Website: crate-barrel
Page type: billing-address
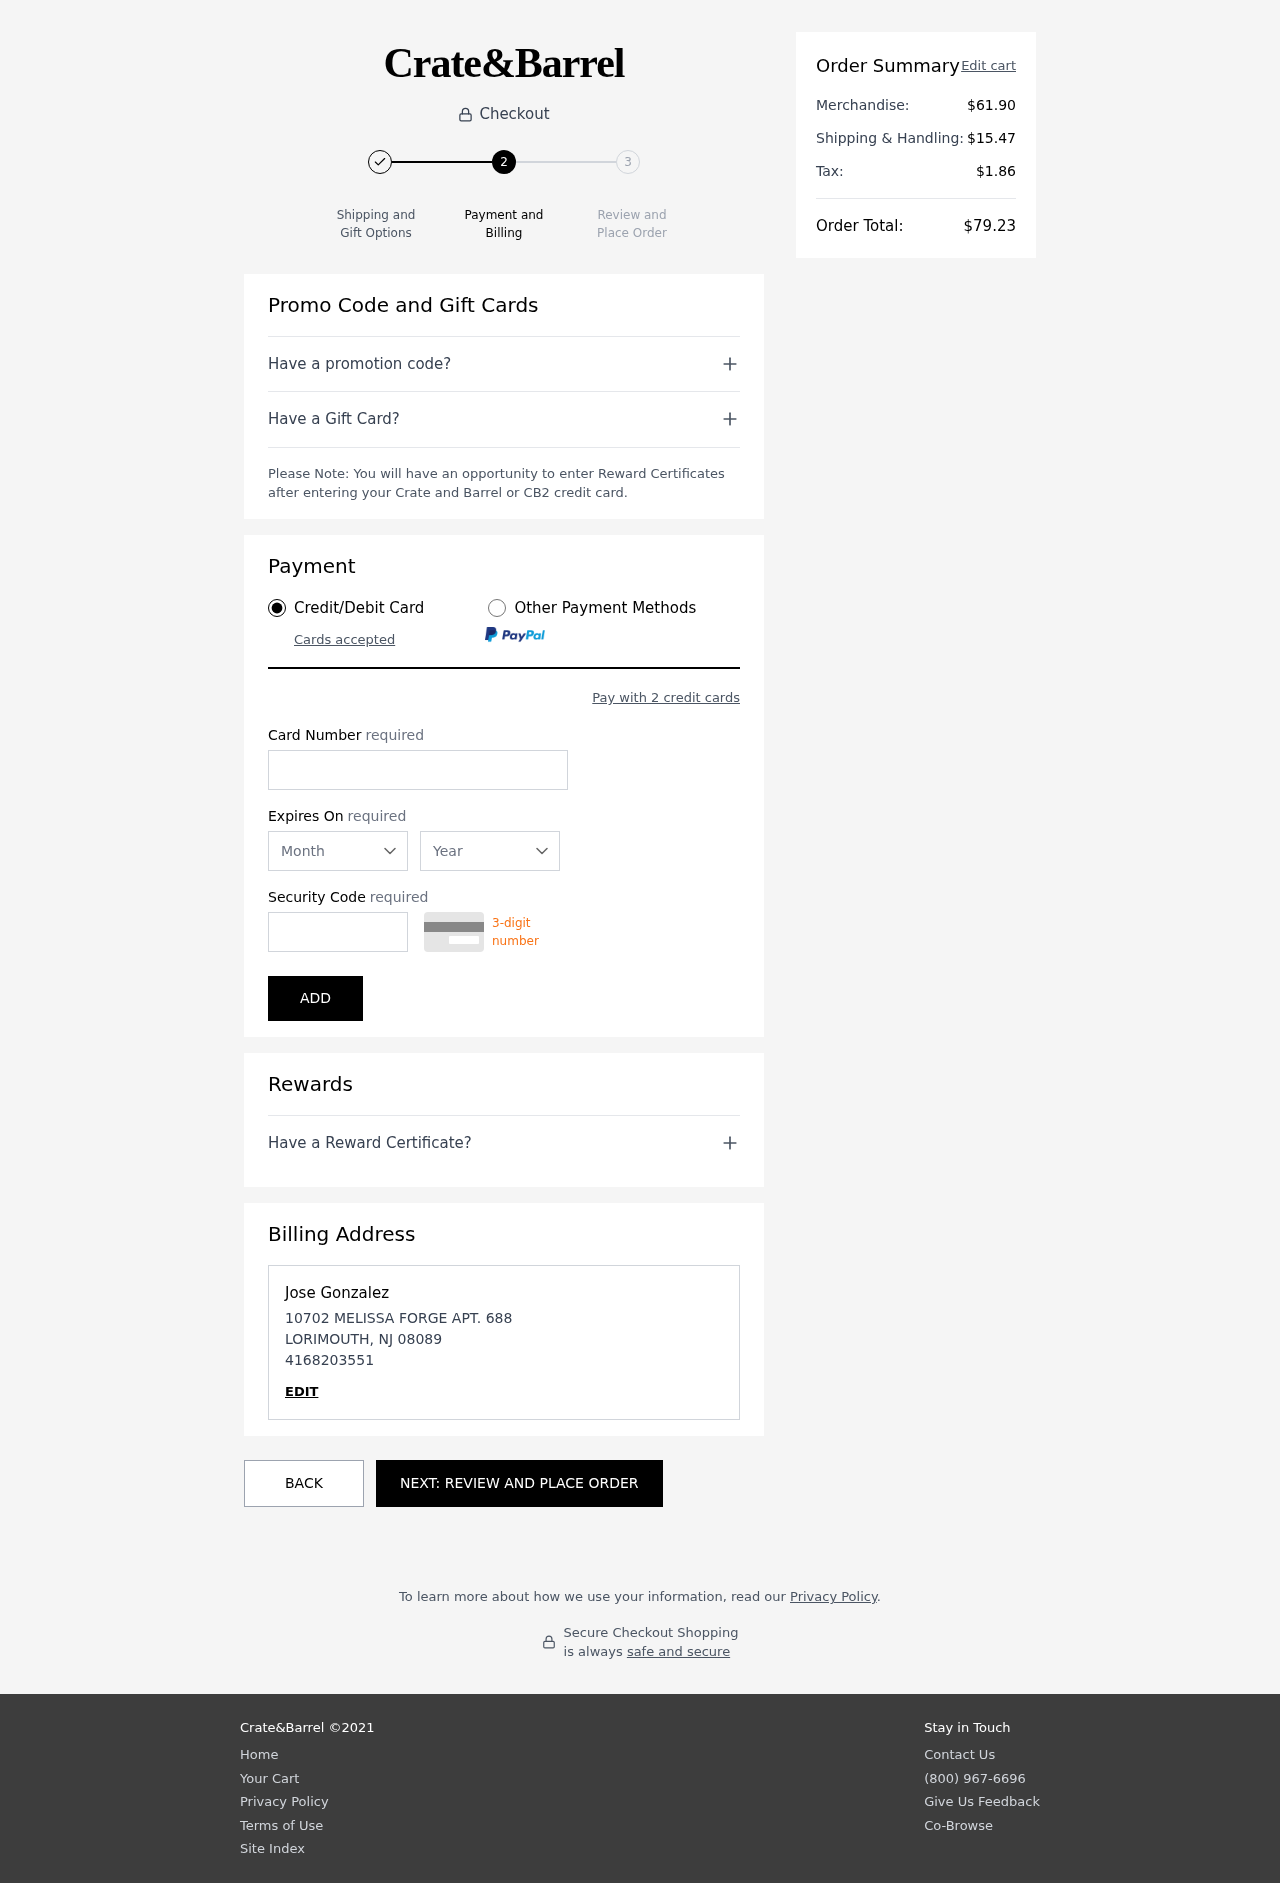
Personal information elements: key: PII_CARD_CVV
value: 626
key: PII_CARD_EXPIRY_MONTH
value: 08
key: PII_CARD_EXPIRY_YEAR
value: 29
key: PII_CARD_NUMBER
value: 5261 4693 5850 6780
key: PII_CITY
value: LORIMOUTH
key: PII_FULLNAME
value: Jose Gonzalez
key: PII_PHONE
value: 4168203551
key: PII_POSTCODE
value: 08089
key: PII_STATE_ABBR
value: NJ
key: PII_STREET
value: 10702 MELISSA FORGE APT. 688
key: PII_FIRSTNAME
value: Jose
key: PII_LASTNAME
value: Gonzalez
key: PII_PHONE_LINE
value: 3551
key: PII_PHONE_SUFFIX
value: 3551
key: PII_POSTCODE_FULL
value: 08089
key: PII_PHONE2
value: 4168203551
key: PII_PHONE3
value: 4168203551
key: PII_FULLNAME2
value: Jose Gonzalez
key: PII_FULLNAME3
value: Jose Gonzalez
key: PII_FIRSTNAME2
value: Jose
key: PII_FIRSTNAME3
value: Jose
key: PII_LASTNAME2
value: Gonzalez
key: PII_LASTNAME3
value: Gonzalez
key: PII_FIRSTNAME_DERIVED
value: Jose
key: PII_LASTNAME_DERIVED
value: Gonzalez
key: PII_PHONE_NUMERIC
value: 4168203551
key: PII_PHONE_LINE_NUMERIC
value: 3551
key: PII_PHONE_SUFFIX_NUMERIC
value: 3551
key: PII_POSTCODE_NUMERIC
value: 8089
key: PII_PHONE2_NUMERIC
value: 4168203551
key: PII_PHONE3_NUMERIC
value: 4168203551
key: PII_FULLNAME_DERIVED
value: Jose Gonzalez
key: PII_NAME_FULL_DERIVED
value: Jose Gonzalez
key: PII_PHONE_DIGITS
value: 4168203551
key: PII_PHONE_LAST4
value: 3551
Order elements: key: ORDER_SUBTOTAL
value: $61.90
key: ORDER_SHIPPING_COST
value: $15.47
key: ORDER_TAX
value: $1.86
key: ORDER_TOTAL
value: $79.23